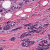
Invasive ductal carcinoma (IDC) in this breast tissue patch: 1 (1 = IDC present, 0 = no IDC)